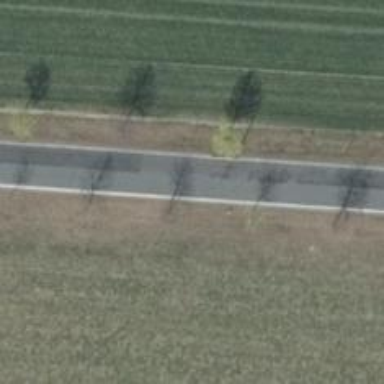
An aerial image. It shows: Asphalt road classified as tertiary.